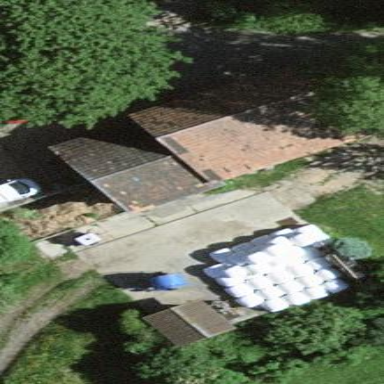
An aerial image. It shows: Barn.